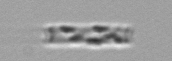
Label: Cerataulina_pelagica